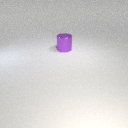
large purple metal cylinder